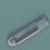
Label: Sand_carrier